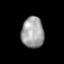
Tissue: lung
Cell type: Others
Senescence score: 0.2273
Nuclear area (px): 683
Mean DAPI intensity: 159.772